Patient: sex M, age 94
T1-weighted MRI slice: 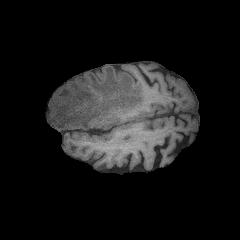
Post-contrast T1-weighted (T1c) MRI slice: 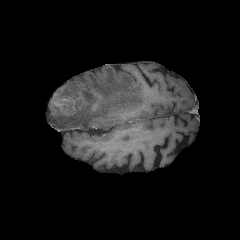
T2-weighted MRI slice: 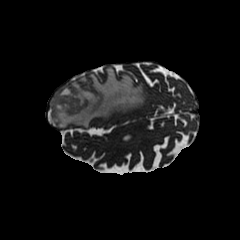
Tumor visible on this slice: yes
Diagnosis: Glioblastoma, IDH-wildtype
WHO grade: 4